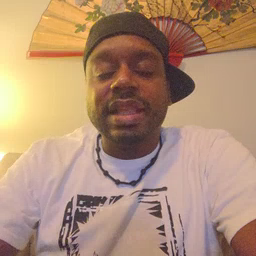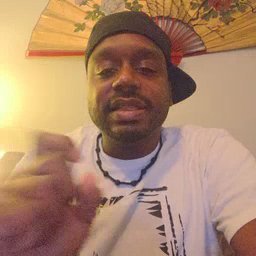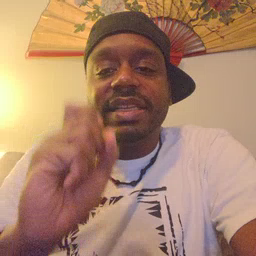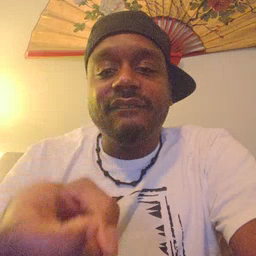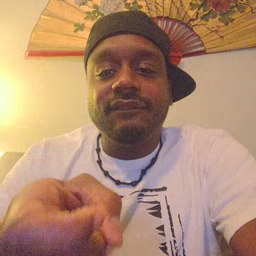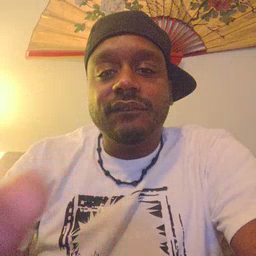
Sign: gift